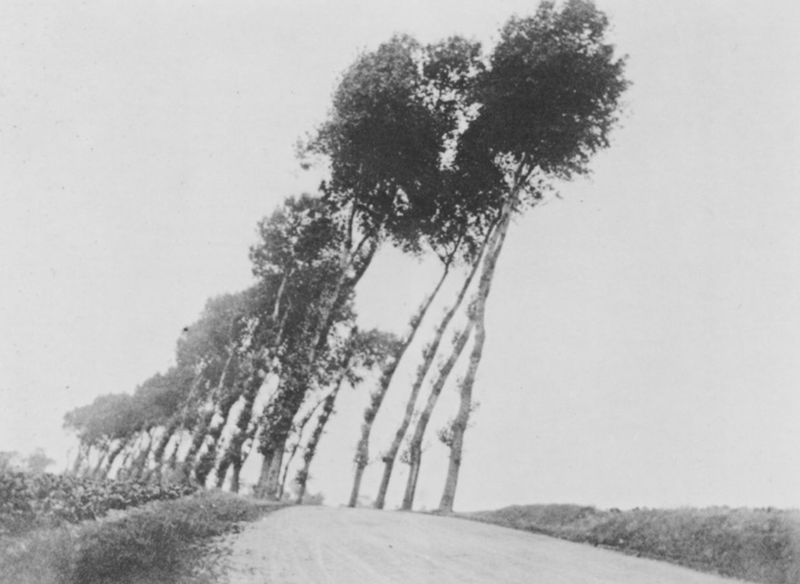
Titel: Bäume am Rand einer Straße
Künstler: Antoine Degas
Standort: Cambridge (Massachusetts)
Institution: Fogg Art Museum
Schlagwörter: baum, blätter, dunkel, himmel, laub, schatten, weiß, baumstämme, bäume, landschaft, grau, hell, schwarz, strasse, zeichnung, gras, weg, wiese, baumstamm, birke, birken, ebene, feld, felder, gräser, horizont, hügel, natur, norden, pappel, pappeln, stamm, wind, gebüsch, sträucher, trampelpfad, stehend, pflanzen, krone, schräg, küste, perspektive, acker, feldweg, leer, allee, linien, winter, grisaille, rand, naturgewalt, sturm, stämme, dünn, baumkrone, baumkronen, grass, foto, fotografie, photographie, windig, druck, schwarz-weiss, gebogen, laubbaum, photo, blattwerk, laubbäume, graben, wegrand, fotographie, schief, aufnahme, verbogen, wachstum, strassenrand, froschperspektive, verzerrt, ansteigend, teer, schräglage, windschief, überbelichtet, gewachsen, biken, papel, pappek, strassenbäume, trampgelpfad, windgebeugt, windrichtung, sehr lange stämme